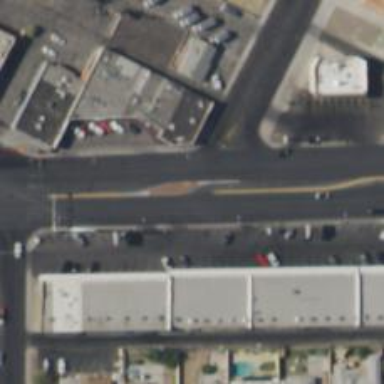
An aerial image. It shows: Asphalt road with primary link designation.